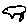
Label: cat